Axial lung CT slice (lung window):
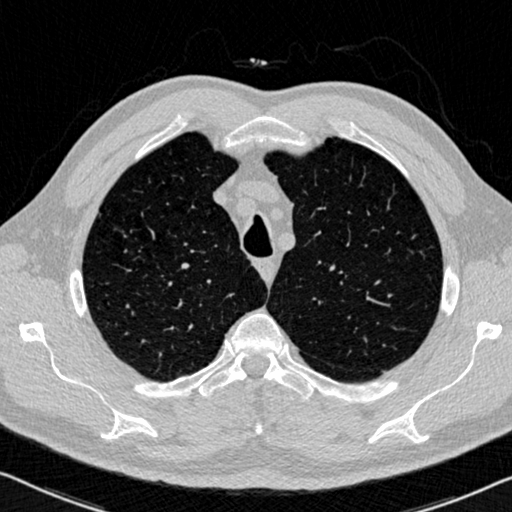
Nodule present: no